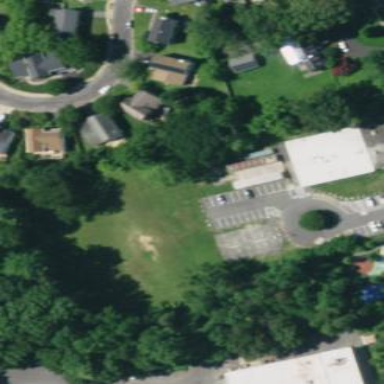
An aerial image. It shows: School.